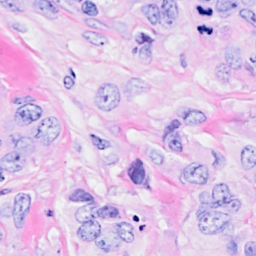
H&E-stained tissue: Breast